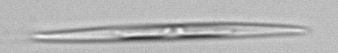
Label: pennate_Pseudo-nitzschia